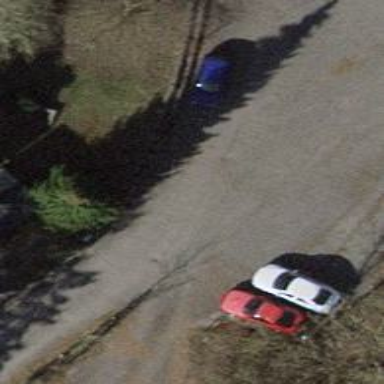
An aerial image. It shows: Driveway with paved surface.